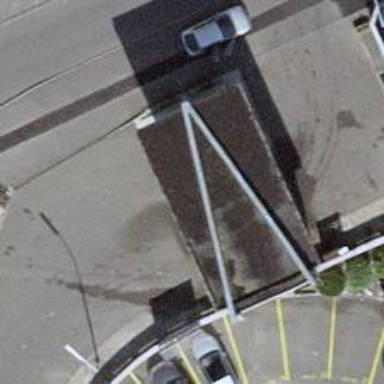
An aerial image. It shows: Car wash facility.